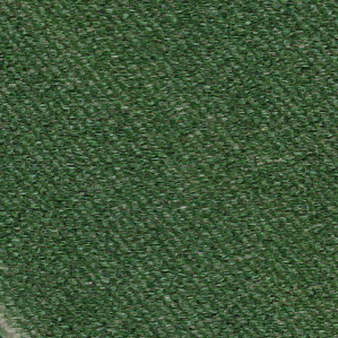
Label: other